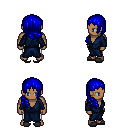
a pixel art fantasy rpg character, male body template, human, dark skin, blue robe, white pants, blue right-swept hairstyle, gray slippers, four views (front, back, left, right), 2x2 character sprite sheet, small pixel art, hard edges, no anti-aliasing